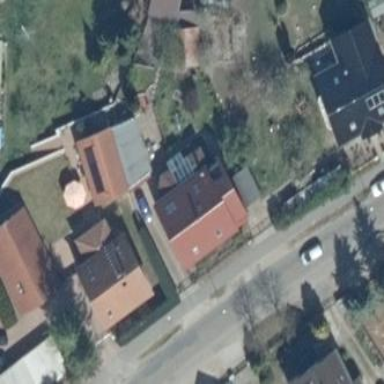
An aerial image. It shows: Detached building.